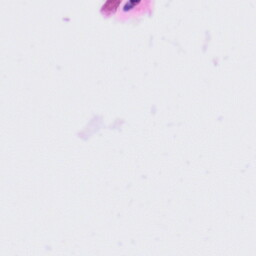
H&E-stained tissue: Tonsil